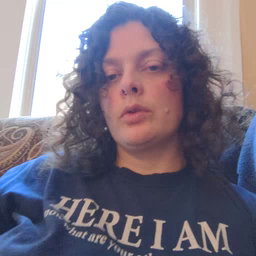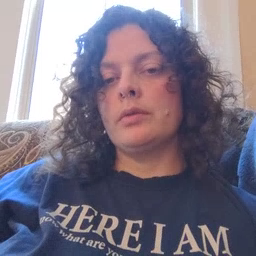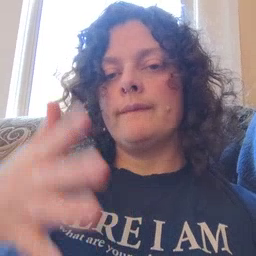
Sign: finish